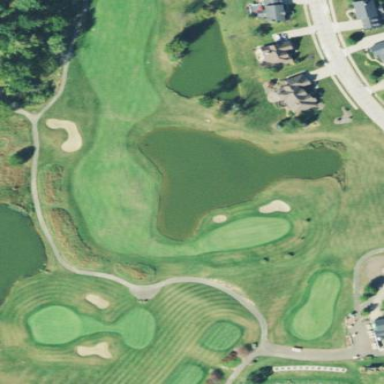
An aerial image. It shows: Water hazard on golf course.